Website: home-depot
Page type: customer-info-address
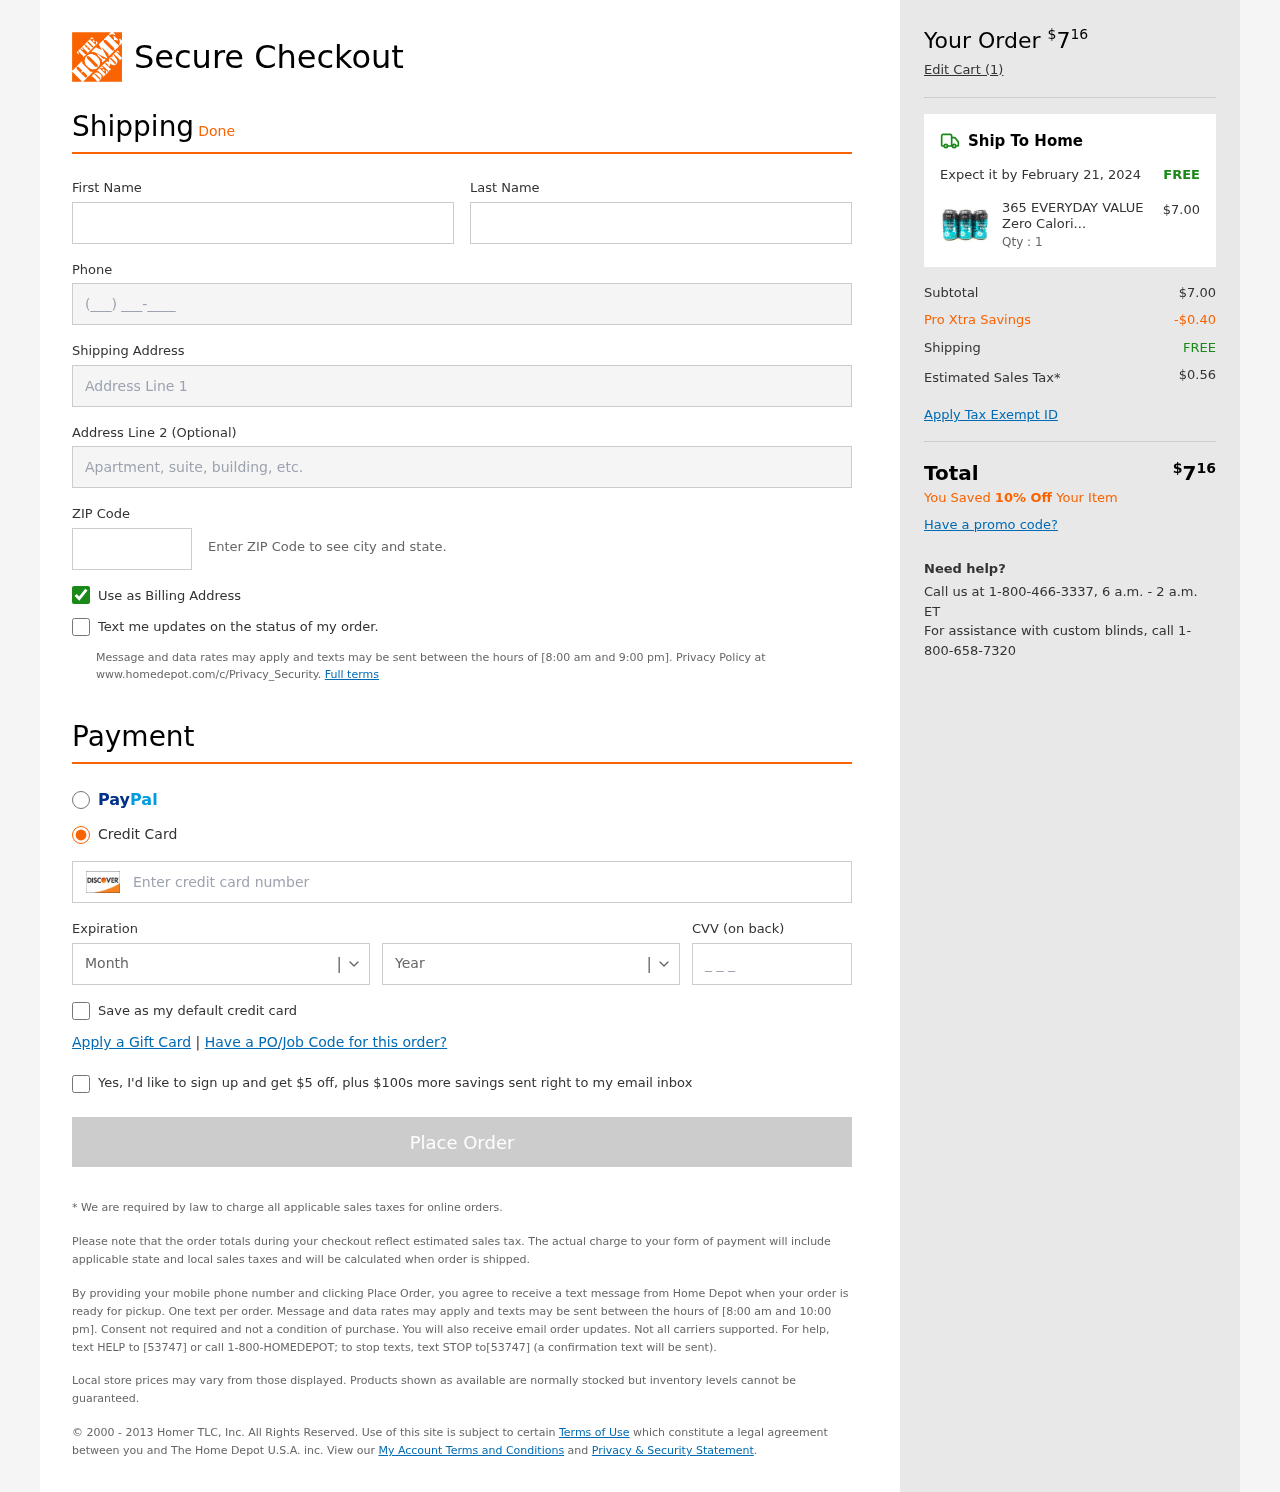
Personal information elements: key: PII_CARD_CVV
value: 980
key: PII_CARD_EXPIRY_MONTH
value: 02
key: PII_CARD_EXPIRY_YEAR
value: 26
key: PII_CARD_NUMBER
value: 6555 0690 6620 4380
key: PII_FIRSTNAME
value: Russell
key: PII_LASTNAME
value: Williams
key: PII_PHONE
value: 8113032318
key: PII_POSTCODE
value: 24881
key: PII_STREET
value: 9593 Jessica Union Apt. 098
Product elements: key: PRODUCT1_NAME
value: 365 EVERYDAY VALUE Zero Calorie Ginger Ale 6 Pack, 72 FZ
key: PRODUCT1_PRICE
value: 7
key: PRODUCT1_QUANTITY
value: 1
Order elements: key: ORDER_TOTAL
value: $716
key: ORDER_NUM_ITEMS
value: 1
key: ORDER_DELIVERY_DATE
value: February 21, 2024
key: ORDER_SHIPPING_COST
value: FREE
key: ORDER_SUBTOTAL
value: $7.00
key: ORDER_DISCOUNT
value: -$0.40
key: ORDER_SHIPPING_COST2
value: FREE
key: ORDER_TAX
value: $0.56
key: ORDER_TOTAL2
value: $716
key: ORDER_SAVINGS_MESSAGE
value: You Saved 10% Off Your Item